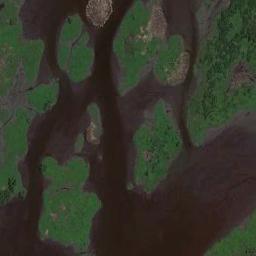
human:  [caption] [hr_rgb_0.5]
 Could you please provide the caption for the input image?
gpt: There are many different shapes of water around the wetlands .

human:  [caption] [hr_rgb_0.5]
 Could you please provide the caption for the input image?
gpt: One third of this wetland is lake .

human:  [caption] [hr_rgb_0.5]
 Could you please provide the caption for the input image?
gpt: The wetland consists of green plants and water .

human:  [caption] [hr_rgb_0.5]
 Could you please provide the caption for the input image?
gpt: The river surface in a wetland is covered with green trivial plants .

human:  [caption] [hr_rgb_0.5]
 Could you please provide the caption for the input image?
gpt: There are some water areas and green areas on the wetland .